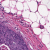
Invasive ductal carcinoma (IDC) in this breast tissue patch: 0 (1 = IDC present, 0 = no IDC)